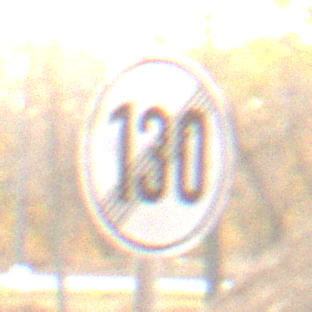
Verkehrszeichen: EndeGeschwindigkeit130
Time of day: SunriseSunset
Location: Roofed (Suburban)
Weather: Clear
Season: NotSpecified
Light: Natural